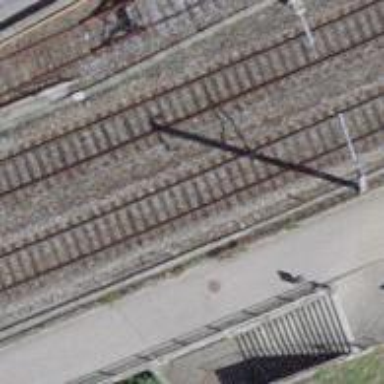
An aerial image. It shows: Single-track railway bridge with electrified contact line.